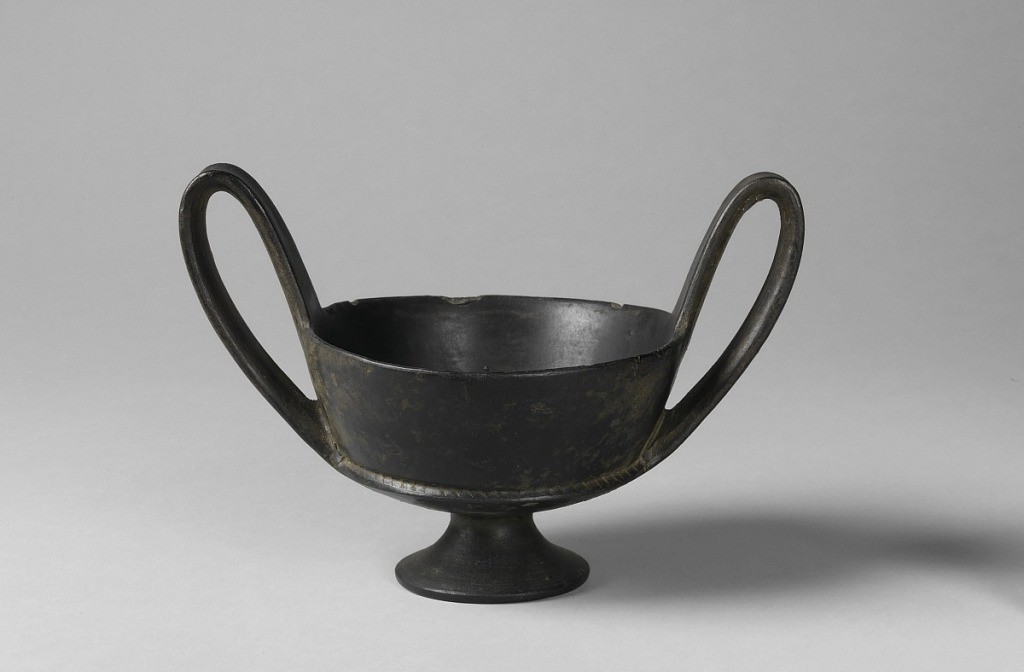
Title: kantharos
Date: late 7th–early 6th century BC
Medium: earthenware
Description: Glossy black footed cup with two high looped handles.